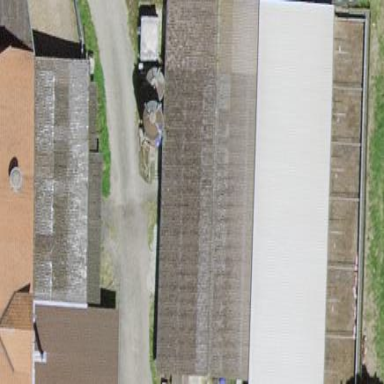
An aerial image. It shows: Sty building.